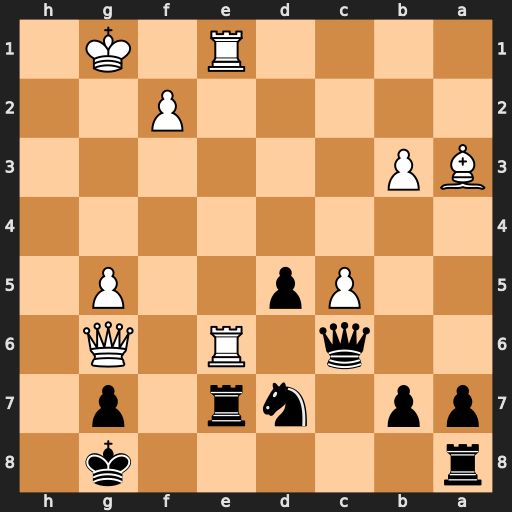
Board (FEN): r5k1/pp1nr1p1/2q1R1Q1/2Pp2P1/8/BP6/5P2/4R1K1
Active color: b
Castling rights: -
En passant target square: -
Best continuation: Nf8 Rxc6 Rxe1+ Kg2 Nxg6